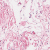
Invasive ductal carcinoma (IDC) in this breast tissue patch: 0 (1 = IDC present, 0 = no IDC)